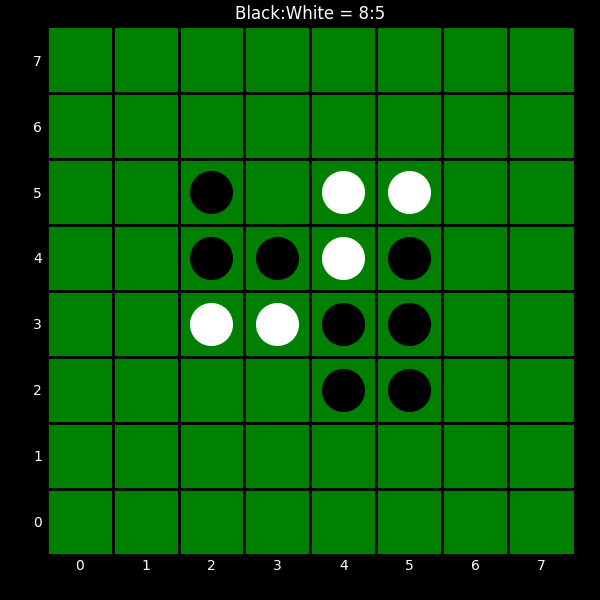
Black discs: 8
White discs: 5